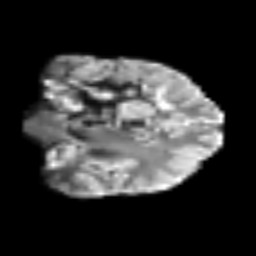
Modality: T2w
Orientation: coronal
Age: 31
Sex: female
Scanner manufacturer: siemens
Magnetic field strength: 3 T
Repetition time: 6.1 s
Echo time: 0.101 s